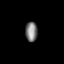
Tissue: prostate
Cell type: Fibroblasts
Senescence score: 0.7852
Nuclear area (px): 234
Mean DAPI intensity: 125.611